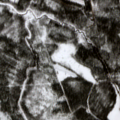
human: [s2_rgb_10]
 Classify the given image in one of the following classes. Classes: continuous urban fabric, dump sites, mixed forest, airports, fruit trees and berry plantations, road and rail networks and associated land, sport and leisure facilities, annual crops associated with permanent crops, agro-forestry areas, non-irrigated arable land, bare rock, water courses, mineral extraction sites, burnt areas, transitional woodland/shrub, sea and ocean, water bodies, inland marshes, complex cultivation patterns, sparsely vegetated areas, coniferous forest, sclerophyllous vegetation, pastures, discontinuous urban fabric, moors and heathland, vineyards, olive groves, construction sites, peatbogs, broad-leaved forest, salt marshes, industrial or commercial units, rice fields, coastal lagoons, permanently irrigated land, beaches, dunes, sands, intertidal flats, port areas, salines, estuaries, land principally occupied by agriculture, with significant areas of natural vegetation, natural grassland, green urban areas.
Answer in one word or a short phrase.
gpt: coniferous forest, mixed forest, transitional woodland/shrub, water bodies